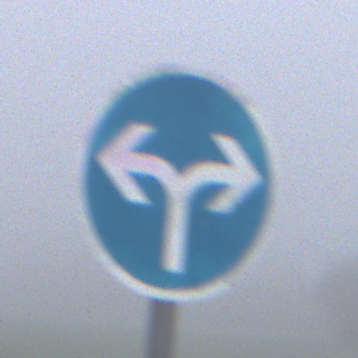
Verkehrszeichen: VorgeschriebeneFahrtrichtungRechtsOderLinks
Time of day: MorningAfternoon
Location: Outdoor (RoadRail)
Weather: Overcast
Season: NotSpecified
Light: Natural